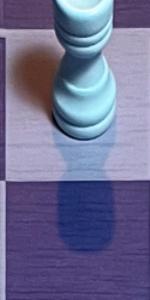
Label: Empty